Question: I was searching memory leaks in my app using Instruments and found this:

Why does it count as memory leak? Shouldn't this be released the next time autorelease pool is drained?
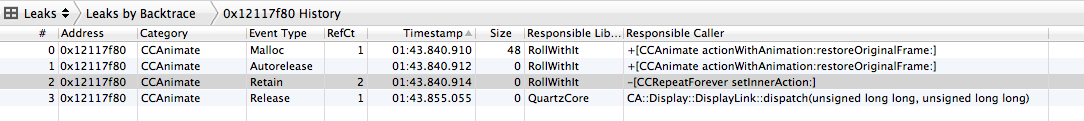
Answer: My take is that the release on the last line is the release corresponding to the autorelease. The fact that there is still a retain left supports this. If all retains are balanced the final line would be a release with a RefCt of 0.